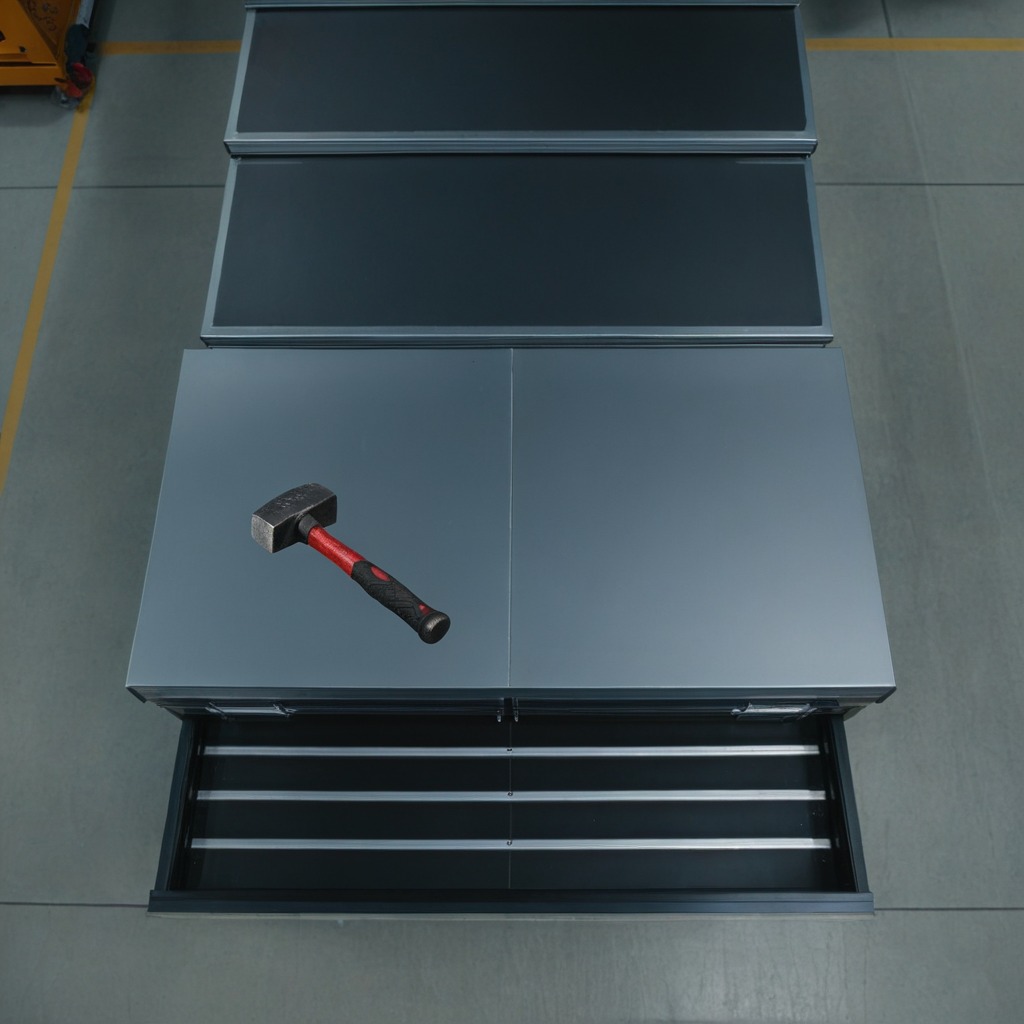
A hammer is lying on the toolbox surface in an airplane hangar workshop.